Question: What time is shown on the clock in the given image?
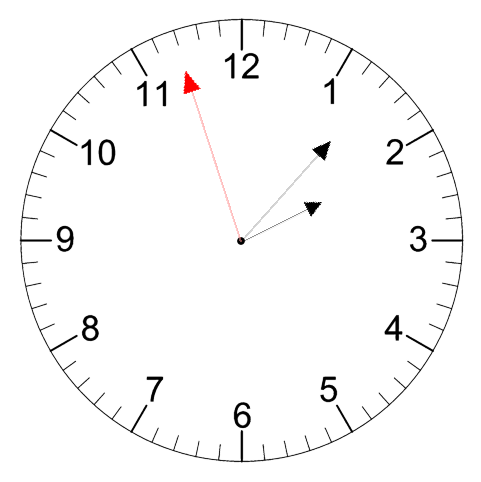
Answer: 02:06:57